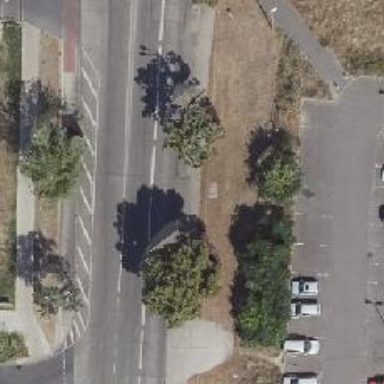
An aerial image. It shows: Sidewalk.